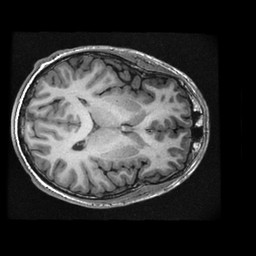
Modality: T1w
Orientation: axial
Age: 21
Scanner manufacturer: ge
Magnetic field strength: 3 T
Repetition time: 0.008248 s
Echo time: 0.003108 s